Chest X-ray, AP view. Patient: 66 years old, sex M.
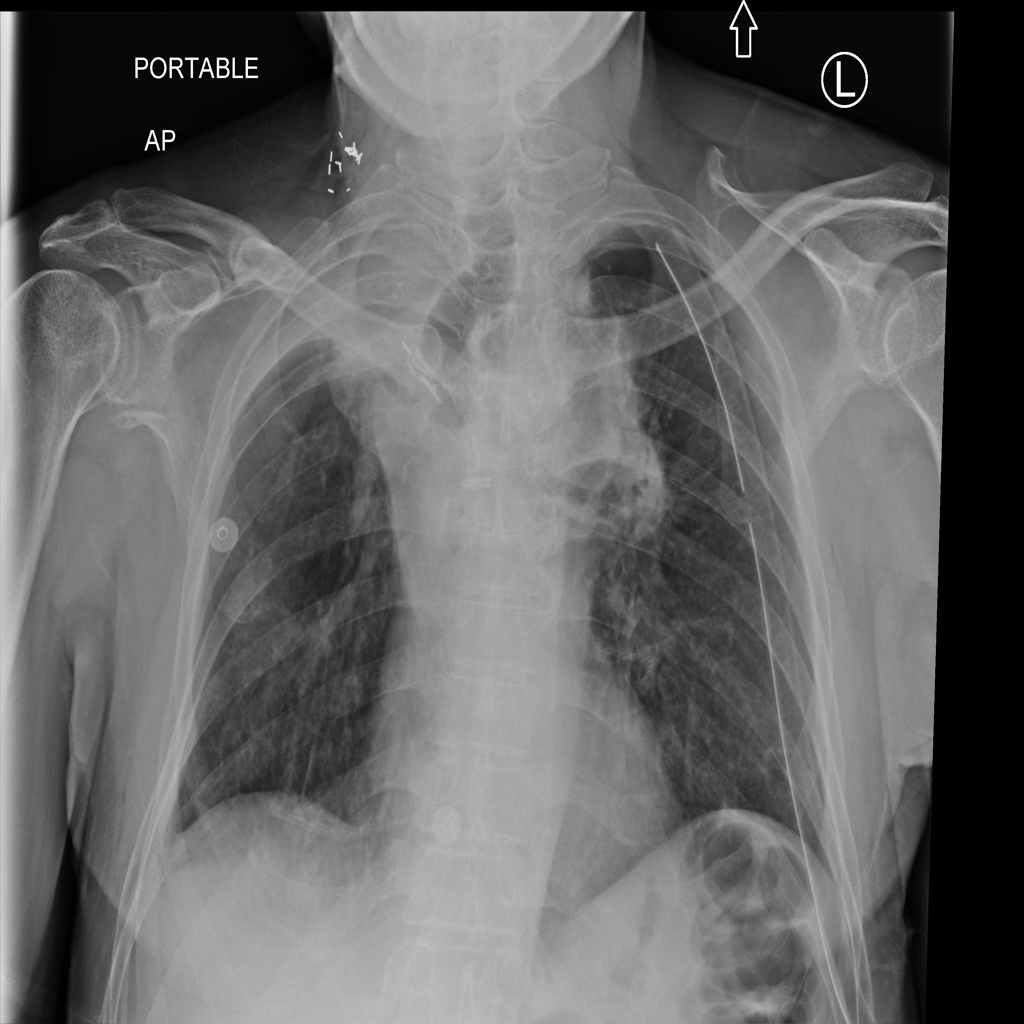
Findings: Atelectasis, Consolidation